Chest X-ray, PA view. Patient: 46 years old, sex F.
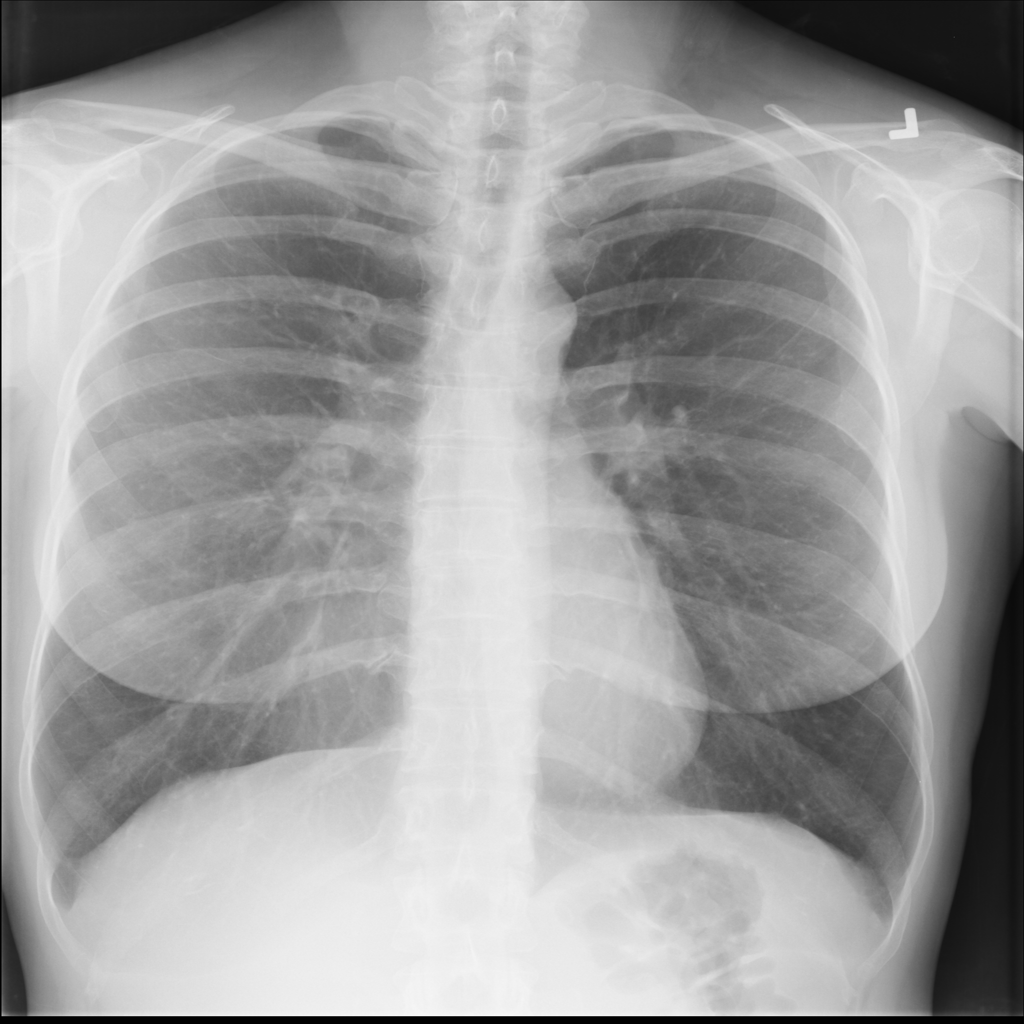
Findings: No Finding